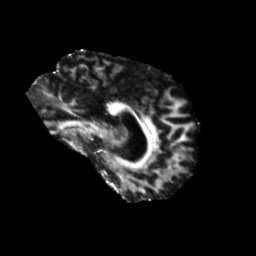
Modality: FA
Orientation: sagittal
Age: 49
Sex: male
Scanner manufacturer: siemens
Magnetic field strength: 3 T
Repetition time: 5.25 s
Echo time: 0.08 s